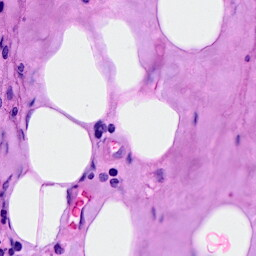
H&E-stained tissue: Breast